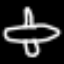
Label: airplane